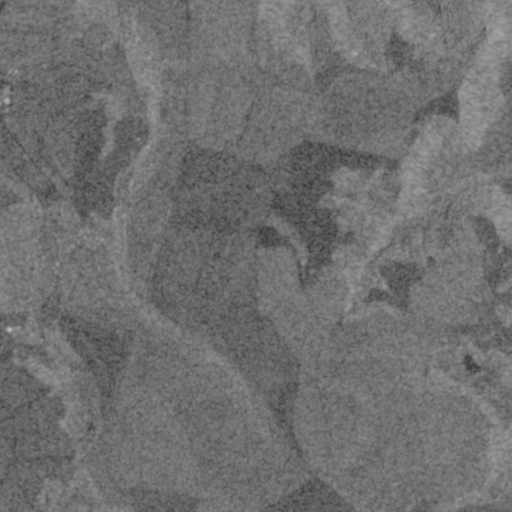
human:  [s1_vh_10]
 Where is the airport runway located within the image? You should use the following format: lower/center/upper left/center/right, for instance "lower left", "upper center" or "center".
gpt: The airport runway is located in the upper left of the image.
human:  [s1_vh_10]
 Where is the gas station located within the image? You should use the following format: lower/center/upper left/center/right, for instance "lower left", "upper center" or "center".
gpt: The gas station is located in the upper left of the image.
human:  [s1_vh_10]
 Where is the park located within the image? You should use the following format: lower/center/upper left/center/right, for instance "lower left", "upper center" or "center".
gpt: The park is located in the center left of the image.
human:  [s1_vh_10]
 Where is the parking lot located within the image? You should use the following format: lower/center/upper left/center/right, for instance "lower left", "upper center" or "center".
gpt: The parking lot is located in the upper left of the image.
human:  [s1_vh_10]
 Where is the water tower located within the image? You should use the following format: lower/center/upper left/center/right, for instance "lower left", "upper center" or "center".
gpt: The water tower is located in the center left of the image.
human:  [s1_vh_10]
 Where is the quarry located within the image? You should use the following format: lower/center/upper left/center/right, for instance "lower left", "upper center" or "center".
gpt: There is no quarry in the image.

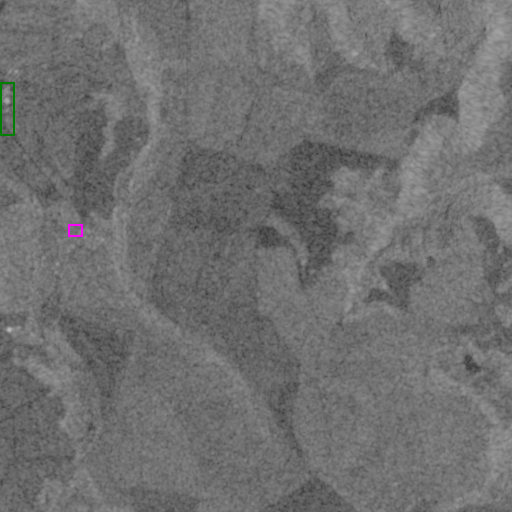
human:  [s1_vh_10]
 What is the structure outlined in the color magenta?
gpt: The structure outlined in magenta is a park.
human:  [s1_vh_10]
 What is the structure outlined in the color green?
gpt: The structure outlined in green is a parking lot.
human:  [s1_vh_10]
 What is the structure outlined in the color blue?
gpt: There is no blue outline.